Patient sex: M
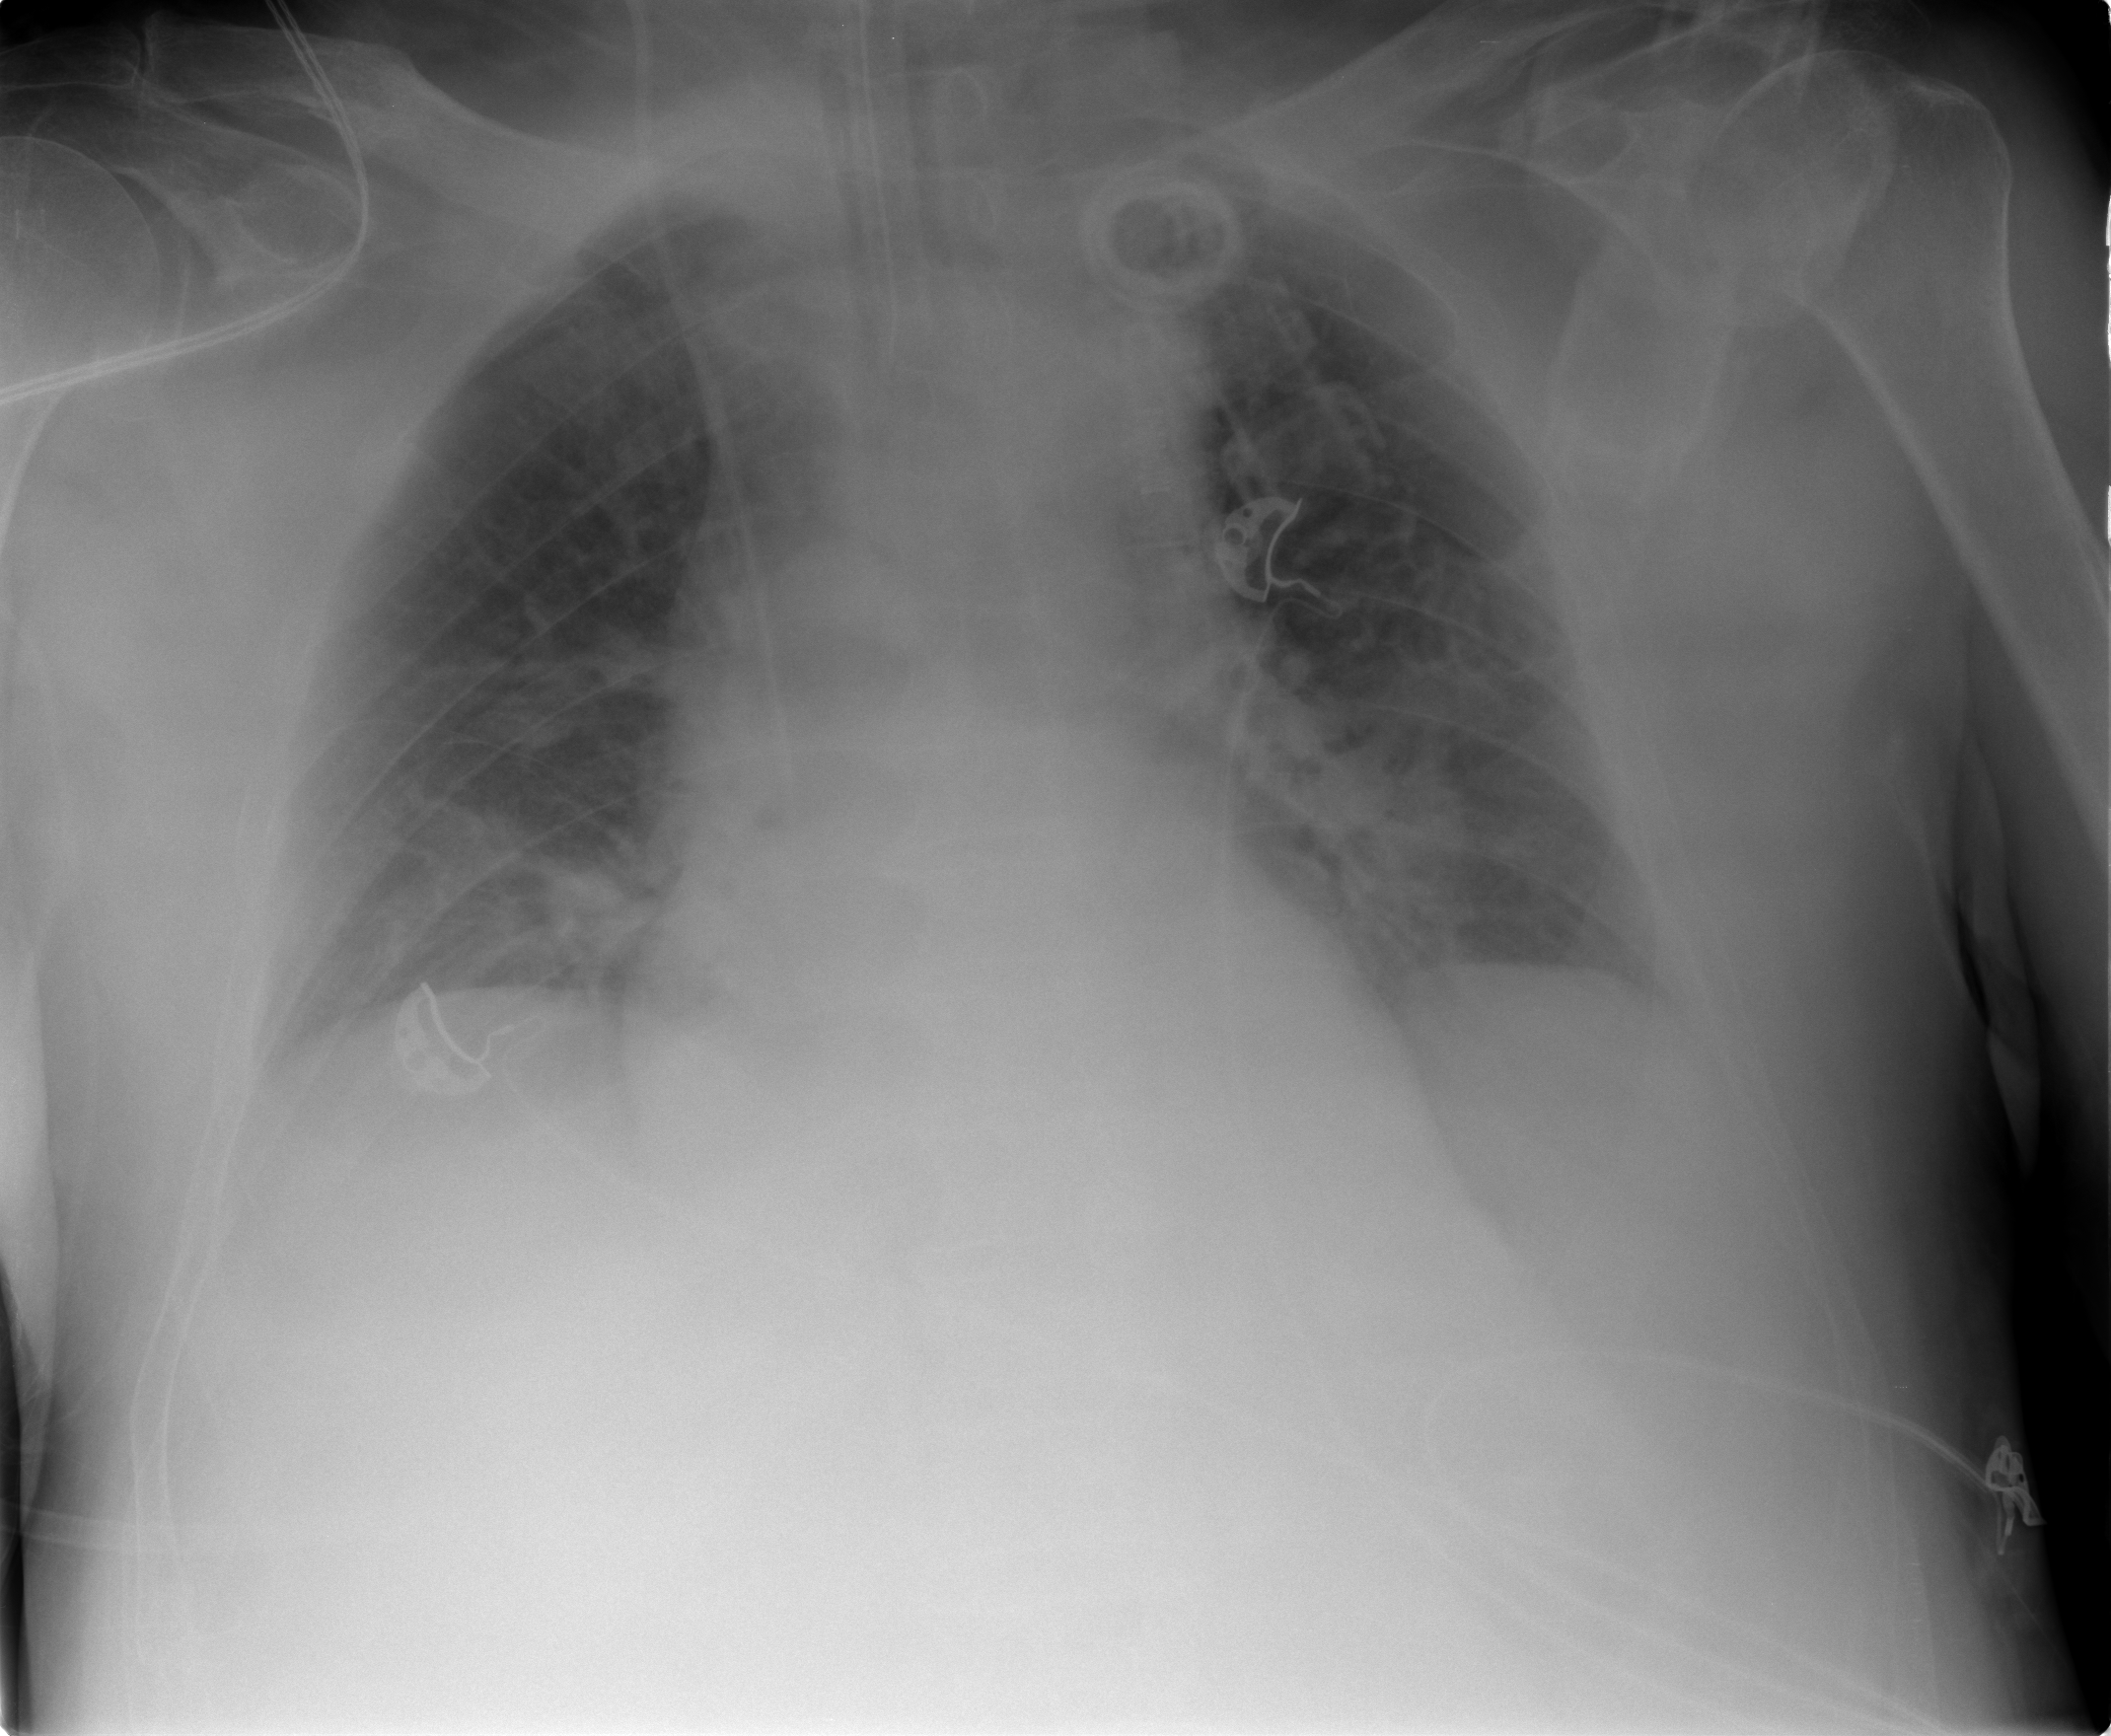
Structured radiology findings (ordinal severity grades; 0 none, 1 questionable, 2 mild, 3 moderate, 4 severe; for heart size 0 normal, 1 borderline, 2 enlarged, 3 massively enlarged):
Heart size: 1
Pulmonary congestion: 3
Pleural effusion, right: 2
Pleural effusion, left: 2
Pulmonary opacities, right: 2
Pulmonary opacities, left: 2
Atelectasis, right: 2
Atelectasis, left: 2